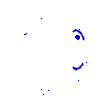
Particle: pion